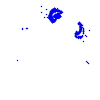
Particle: electron